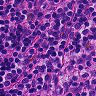
Metastatic tissue present: no